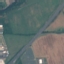
Label: Highway